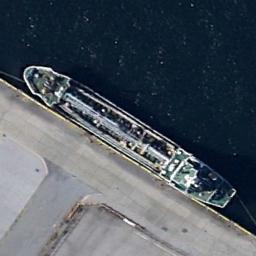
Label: ship